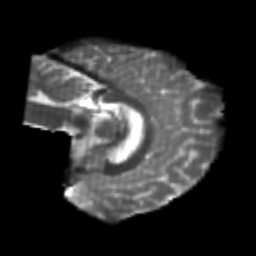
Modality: T2w
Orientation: sagittal
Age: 24
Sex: female
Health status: healthy
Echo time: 0.074 s